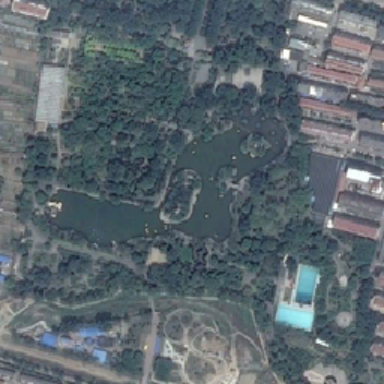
The park with a lake is next to farmlands and buildings with red roofs .